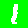
Digit: 1